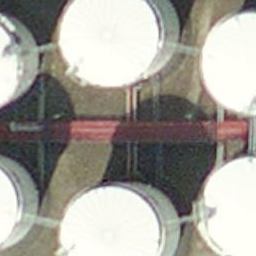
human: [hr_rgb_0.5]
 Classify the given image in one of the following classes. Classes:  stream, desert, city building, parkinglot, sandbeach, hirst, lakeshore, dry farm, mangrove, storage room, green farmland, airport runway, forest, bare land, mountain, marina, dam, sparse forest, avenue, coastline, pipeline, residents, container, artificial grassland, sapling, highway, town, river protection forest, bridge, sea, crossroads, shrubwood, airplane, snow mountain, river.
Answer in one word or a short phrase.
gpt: storage room